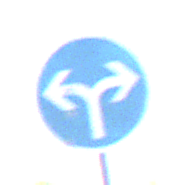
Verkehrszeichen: VorgeschriebeneFahrtrichtungRechtsOderLinks
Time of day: Midday
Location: Roofed (Underpass)
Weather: Clear
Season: NotSpecified
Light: Natural